【题型】填空题　【知识点】函数　【难度】easy
如果点 $A(x, y_1)$、$B(x, y_2)$ 分别在反比例函数 $y = \frac{k_1}{x}$、$y = \frac{k_2}{x}$ 的第二象限的图象上（$k_1 k_2 \neq 0$），$A$ 在 $B$ 的下方，那么 $k_1$ \_\_\_\_\_\_ $k_2$ （填 “$>$” 或 “$<$”）。
【解答】

\noindent \textbf{【答案】} $>$

\vspace{0.2cm}
\noindent \textbf{【分析】} 根据反比例函数系数$k$的几何意义得出$S_{\text{四边形}AMOC}=|k_1|$，$S_{\text{四边形}BNOC}=|k_2|$，由图形可知$|k_1|<|k_2|$，根据$k_1<0$，$k_2<0$，得出$k_1>k_2$．

\vspace{0.2cm}
\noindent \textbf{【解答】} 解：分别过点$A$，$B$向$x$轴，$y$轴作垂线，则$S_{\text{四边形}AMOC}=|k_1|$，$S_{\text{四边形}BNOC}=|k_2|$，
$\because |k_1|<|k_2|$，$k_1<0$，$k_2<0$，
$\therefore k_1>k_2$．
故答案为：$>$．

\vspace{0.2cm}
\noindent \textbf{【点评】} 本题考查了反比例函数图象上点的坐标特征，反比例函数系数$k$的几何意义，掌握反比例函数中$k$的几何意义是解题的关键，即过反比例函数图象上任意一点引$x$轴、$y$轴的垂线，两垂线与坐标轴所围成的矩形面积为$|k|$．

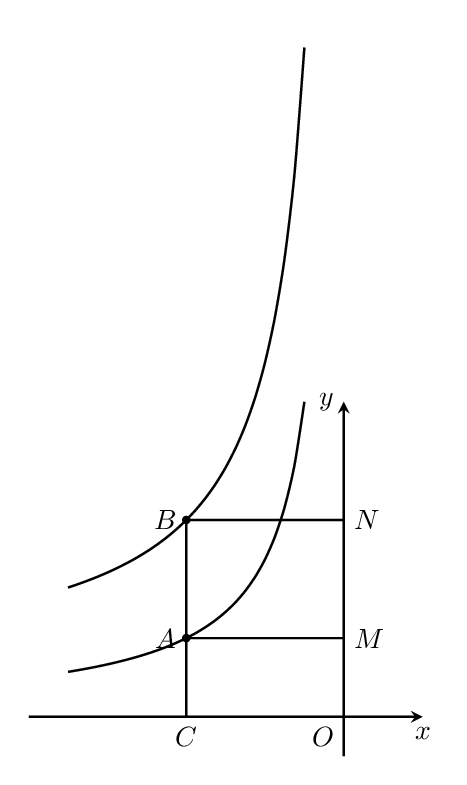